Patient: sex M, age 79
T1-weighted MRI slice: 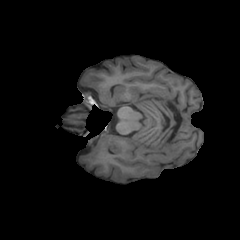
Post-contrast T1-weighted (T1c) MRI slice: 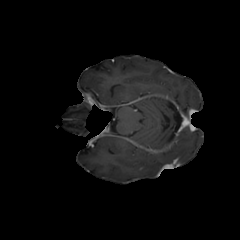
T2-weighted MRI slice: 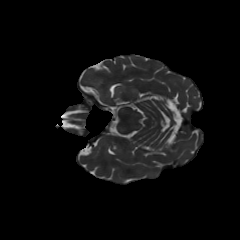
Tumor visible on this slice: no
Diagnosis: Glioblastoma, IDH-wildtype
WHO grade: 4